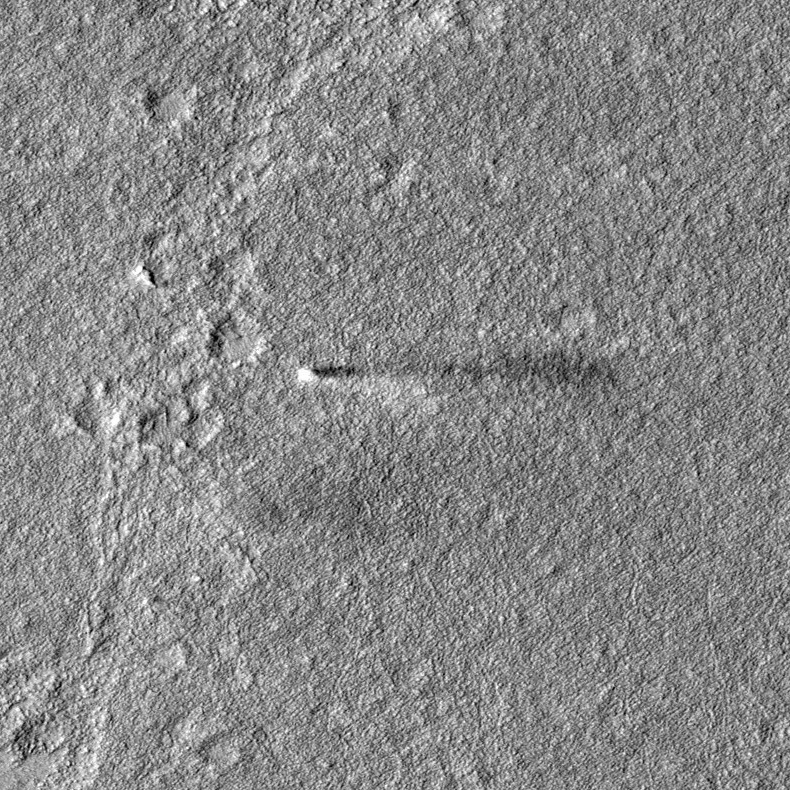
Label: dustdevil